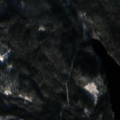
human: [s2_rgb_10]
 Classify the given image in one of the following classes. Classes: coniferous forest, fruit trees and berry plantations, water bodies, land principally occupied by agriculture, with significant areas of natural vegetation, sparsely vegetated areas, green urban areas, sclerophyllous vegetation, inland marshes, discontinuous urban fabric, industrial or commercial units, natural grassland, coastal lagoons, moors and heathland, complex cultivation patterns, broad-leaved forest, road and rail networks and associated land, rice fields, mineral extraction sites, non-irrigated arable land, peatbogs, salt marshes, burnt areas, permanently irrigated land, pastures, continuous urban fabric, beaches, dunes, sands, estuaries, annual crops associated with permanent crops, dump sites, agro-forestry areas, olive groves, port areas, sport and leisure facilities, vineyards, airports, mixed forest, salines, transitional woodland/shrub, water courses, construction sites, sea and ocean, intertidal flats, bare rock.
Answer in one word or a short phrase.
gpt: coniferous forest, mixed forest